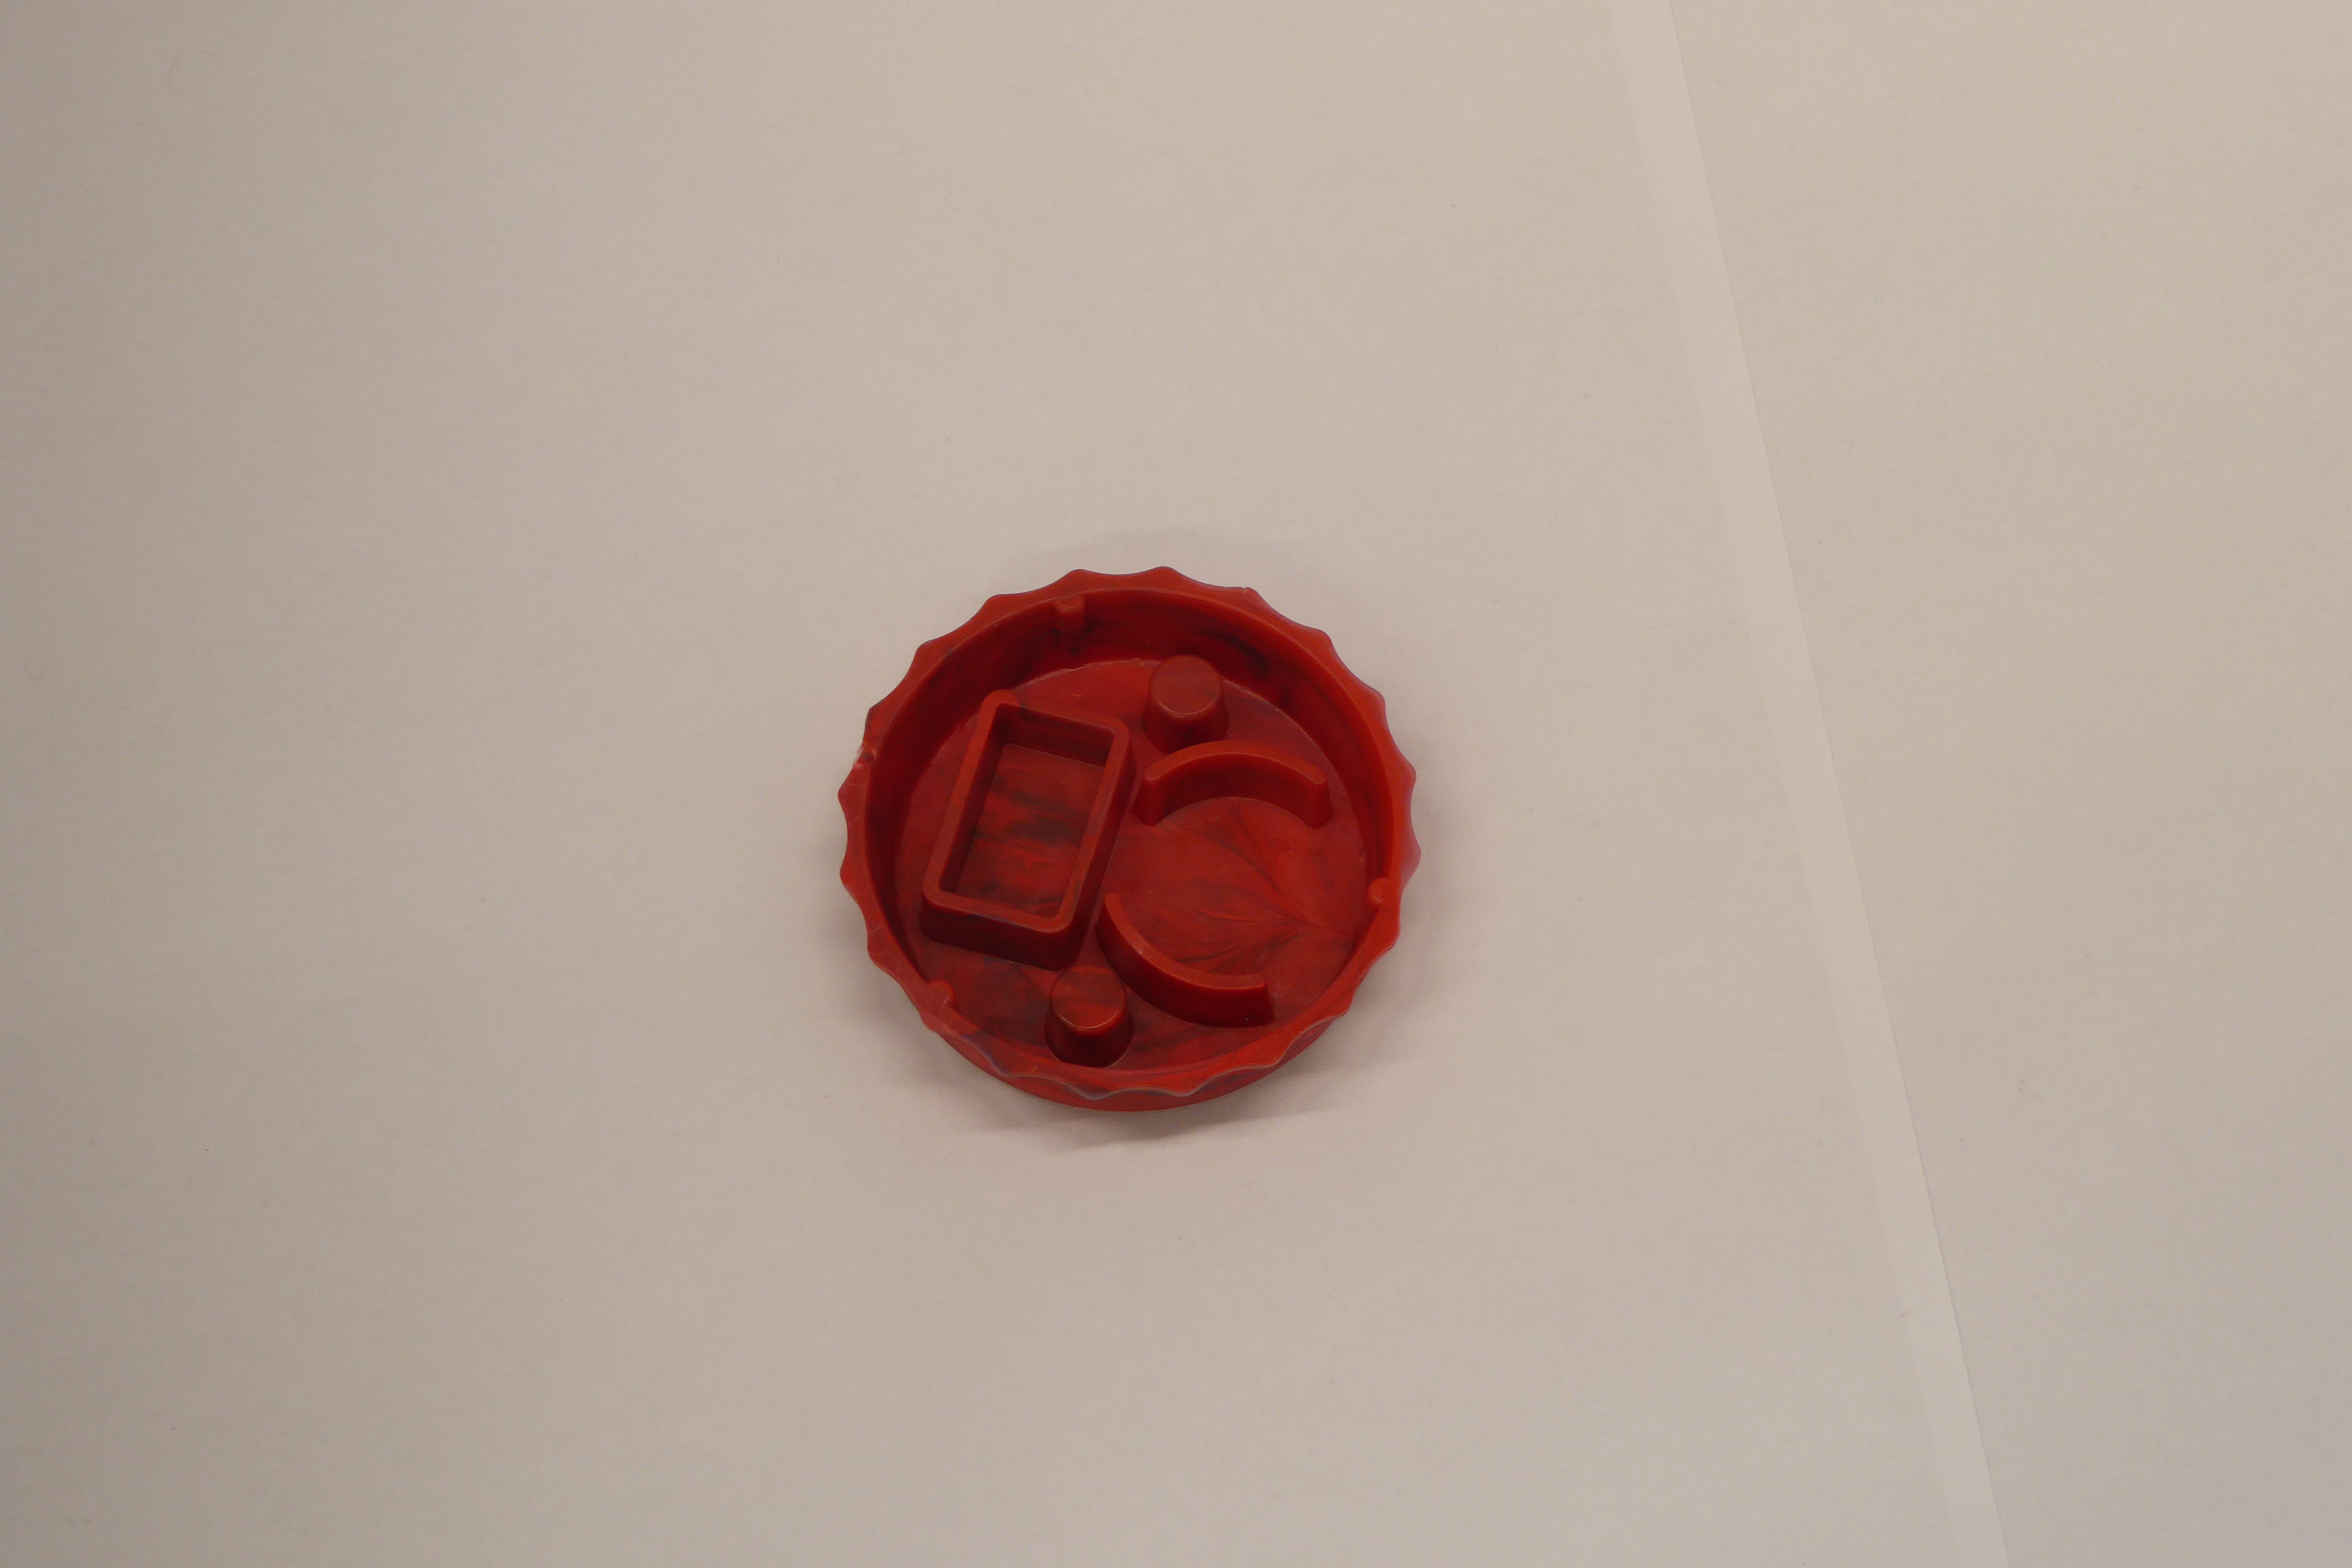
Label: Bottle Opener - Cover